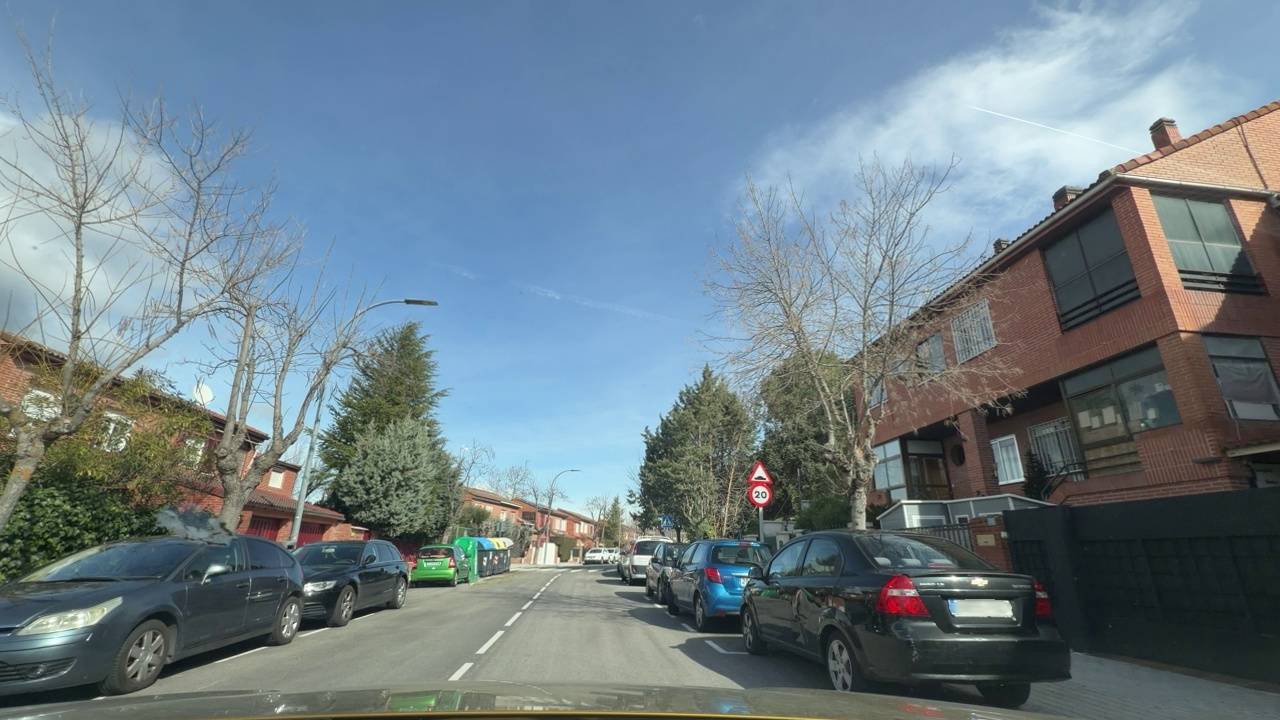
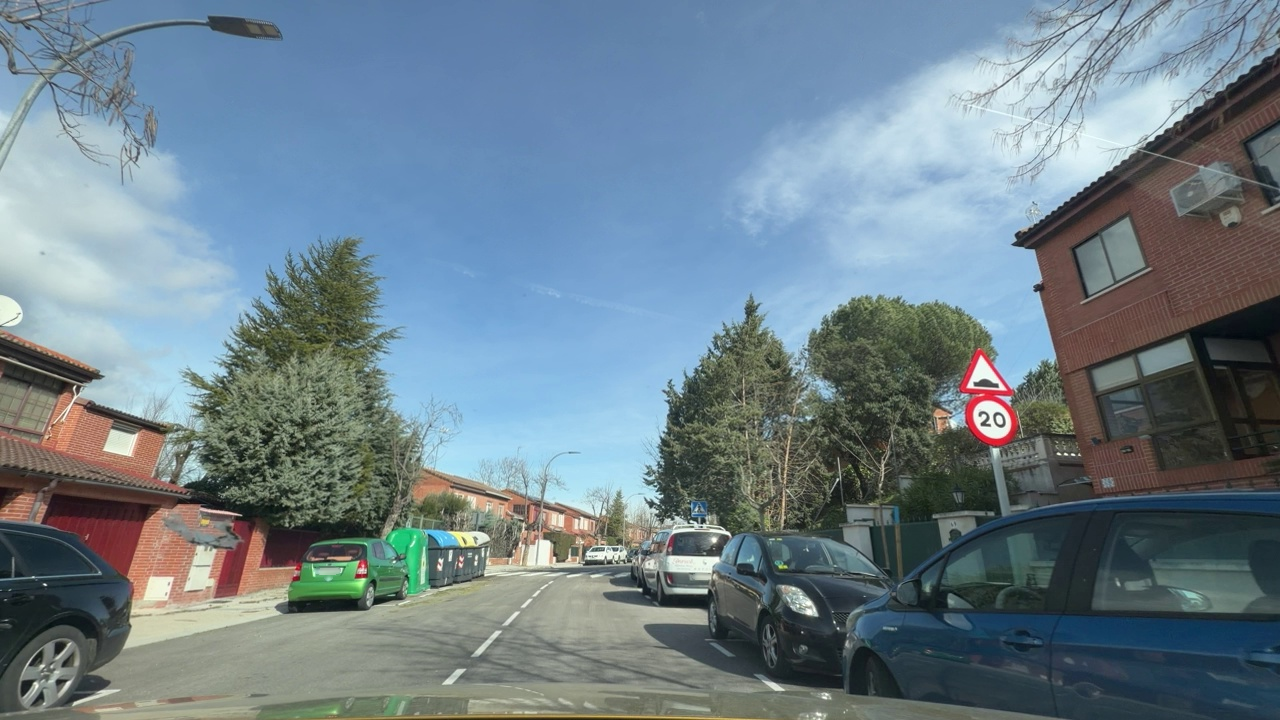
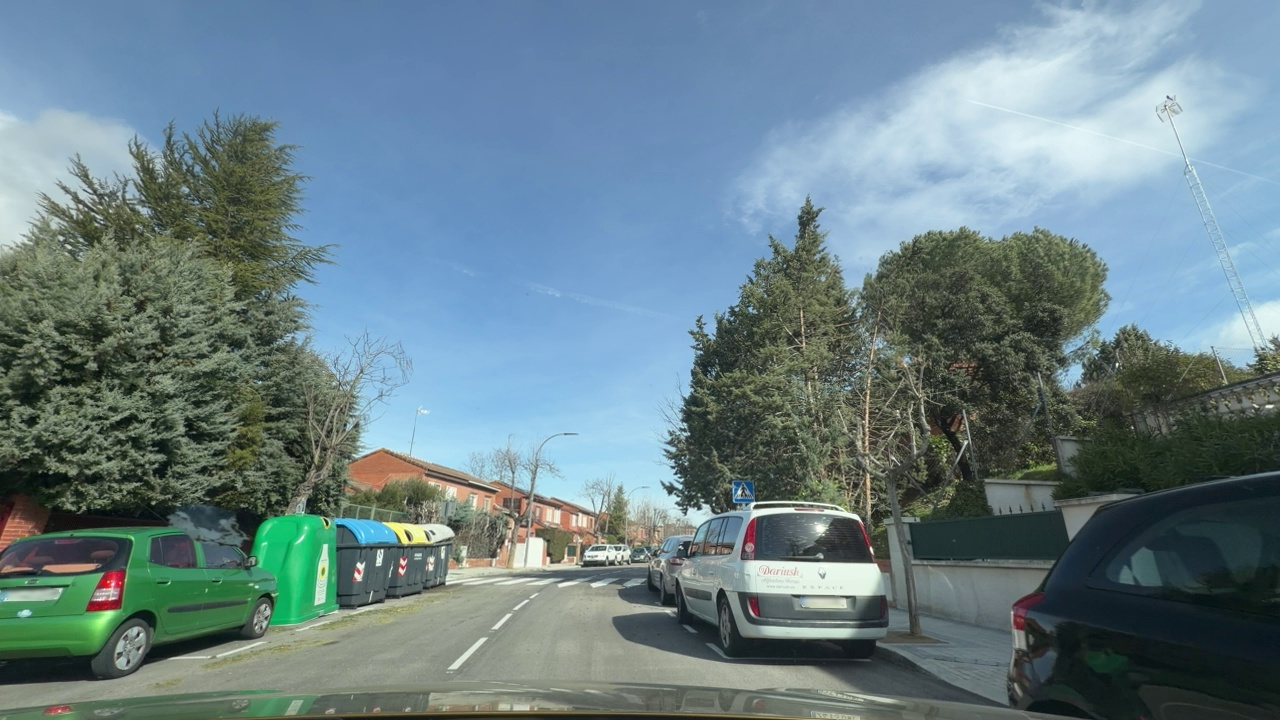
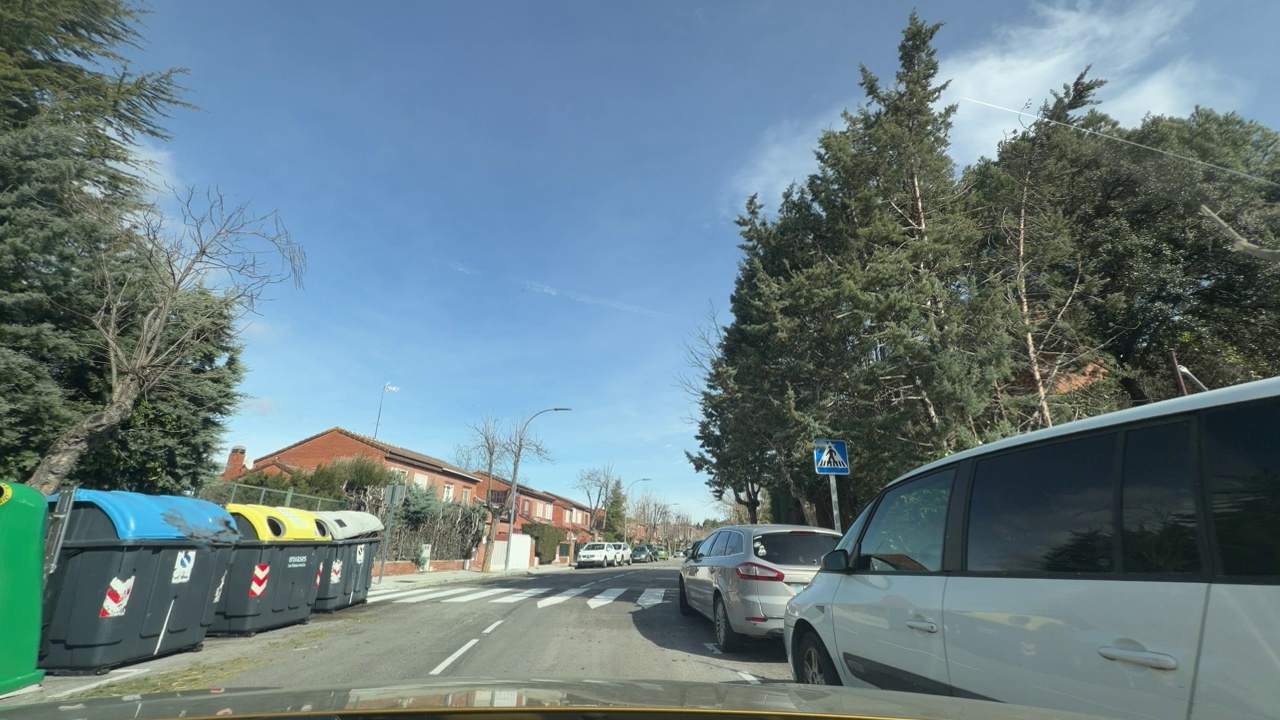
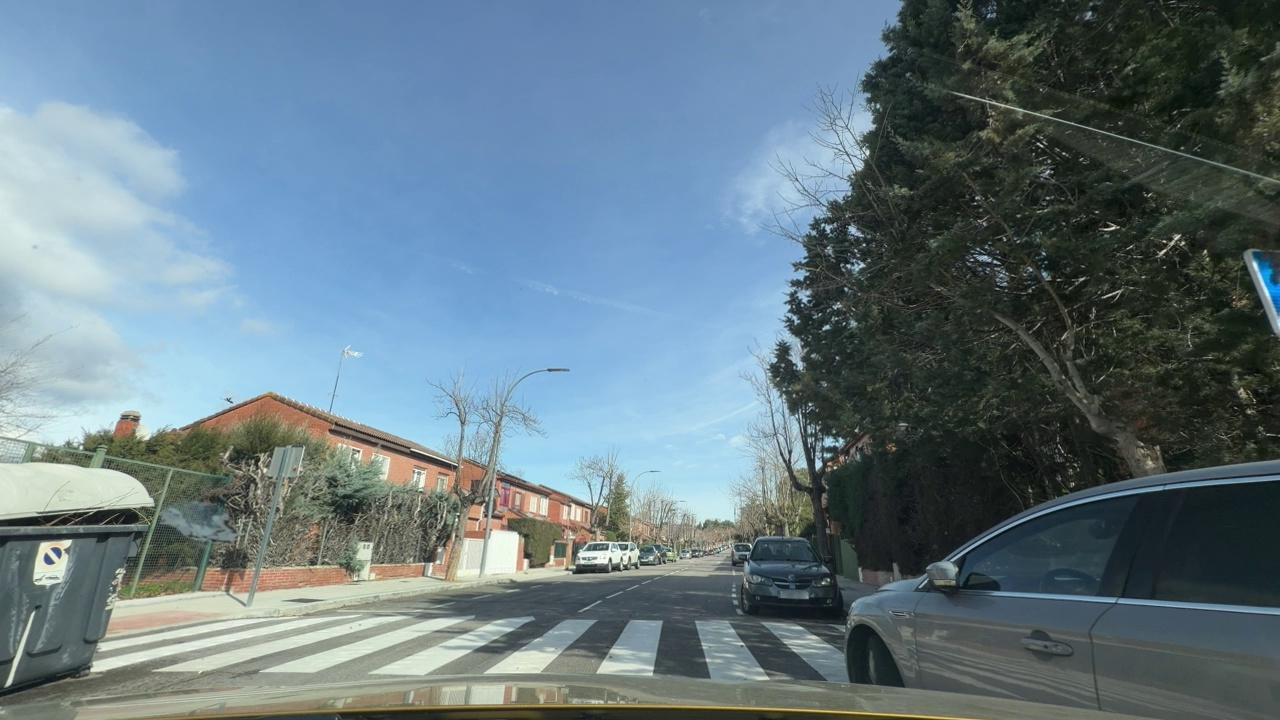
Situation: empty
Question: Are pedestrians or cyclists moving alongside the ego vehicle on the right side?
Answer: No
Reasoning: There are no visible pedestrians or cyclists.

Situation: empty
Question: Could a pedestrian's current path intersect with the trajectory of the ego vehicle?
Answer: No
Reasoning: There are no visible pedestrians or cyclists.

Situation: empty
Question: Are pedestrians or cyclists moving alongside the ego vehicle on the left side?
Answer: No
Reasoning: There are no visible pedestrians or cyclists.

Situation: empty
Question: Is the ego vehicle currently traveling within an acceleration or merge lane?
Answer: No
Reasoning: The ego vehicle is travelling in an urban road.